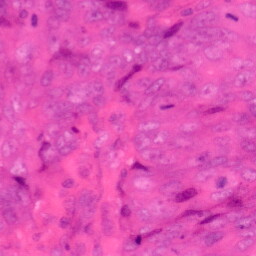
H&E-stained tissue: Colon